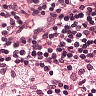
Metastatic tissue present: no